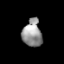
Tissue: lung
Cell type: Epithelial cells
Senescence score: 0.219
Nuclear area (px): 513
Mean DAPI intensity: 149.349